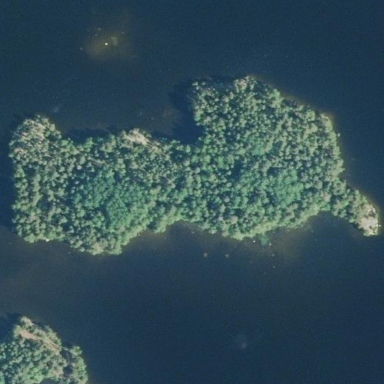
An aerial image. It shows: Island covered with woodland.